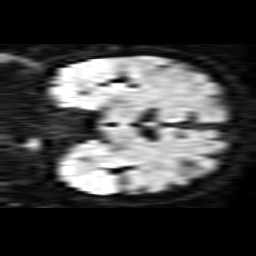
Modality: TRACE
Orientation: coronal
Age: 58
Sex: male
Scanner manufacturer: philips
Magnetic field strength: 1.5 T
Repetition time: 4.975 s
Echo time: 0.07843 s